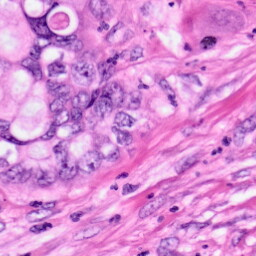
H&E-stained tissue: Pancreatic